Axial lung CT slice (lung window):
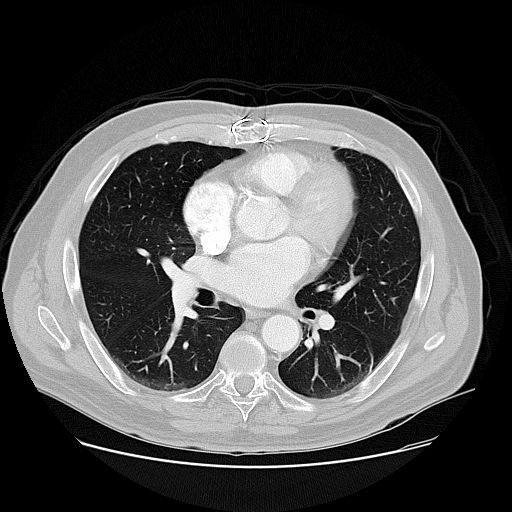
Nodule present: no